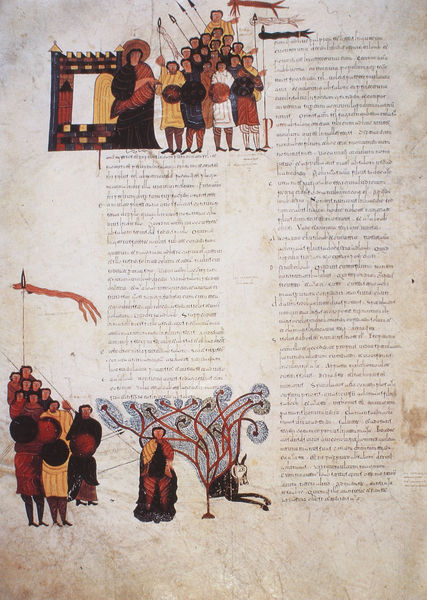
Titel: San Isidoro Bibel
Institution: León, Colegiata de San Isidoro
Schlagwörter: baum, feder, bäume, menschen, blumen, zeichnung, tier, pferd, engel, spanien, schrift, fahnen, fahne, figuren, krieg, wehen, könig, soldaten, buch, seite, schwert, text, buchstaben, soldat, heer, heiligenschein, krieger, priester, romanik, prozession, speer, speere, pyramide, maria, drache, fanne, buchmalerei, illustrationen